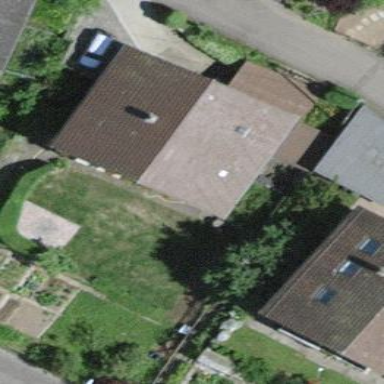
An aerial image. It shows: Simple house.